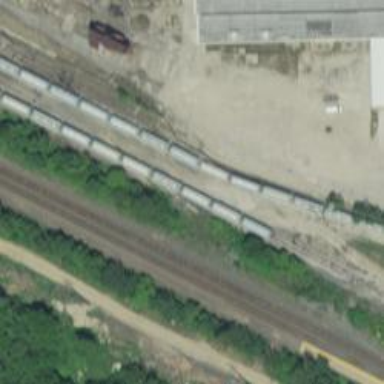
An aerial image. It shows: Abandoned railway.